The plot is a time-scale (wavelet) decomposition of a bearing vibration signal. What is the most likely bearing condition (normal, inner_race, outer_race, ball)?
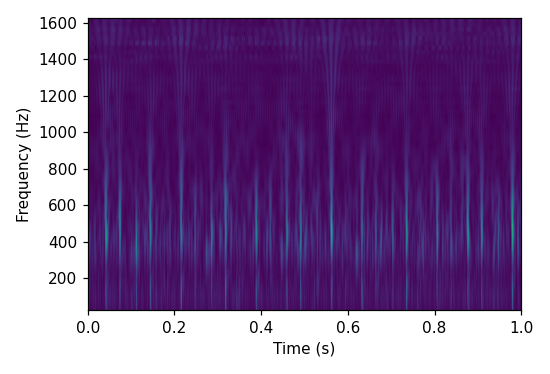
Answer: inner_race